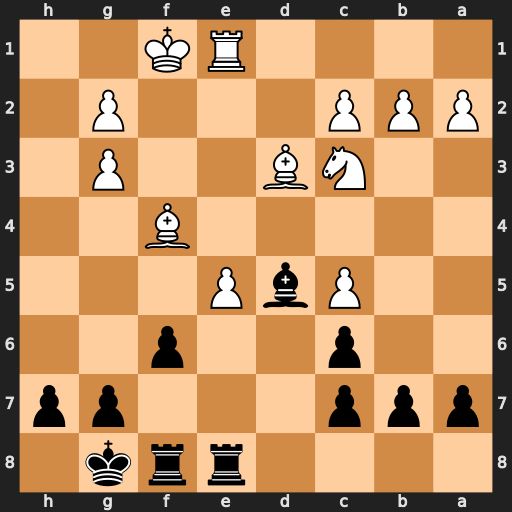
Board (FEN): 4rrk1/ppp3pp/2p2p2/2PbP3/5B2/2NB2P1/PPP3P1/4RK2
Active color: b
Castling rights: -
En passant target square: -
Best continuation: fxe5 Kg1 exf4 Rxe8 Rxe8